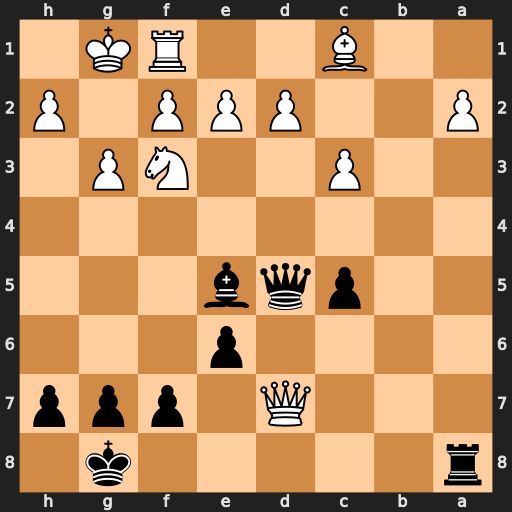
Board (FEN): r5k1/3Q1ppp/4p3/2pqb3/8/2P2NP1/P2PPP1P/2B2RK1
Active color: b
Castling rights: -
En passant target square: -
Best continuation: Qxd7